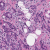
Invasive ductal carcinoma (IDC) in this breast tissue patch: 1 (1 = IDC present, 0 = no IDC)